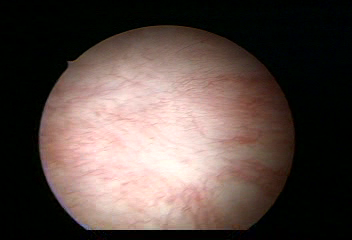
Modality: WLC
Class: Normal mucosa
Bladder cancer association: No